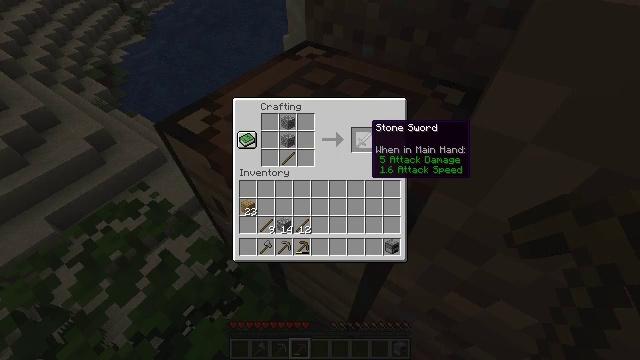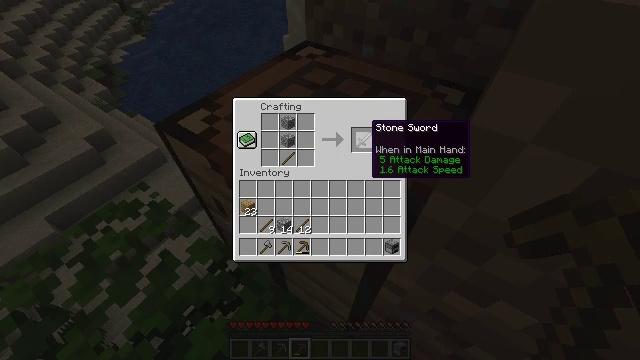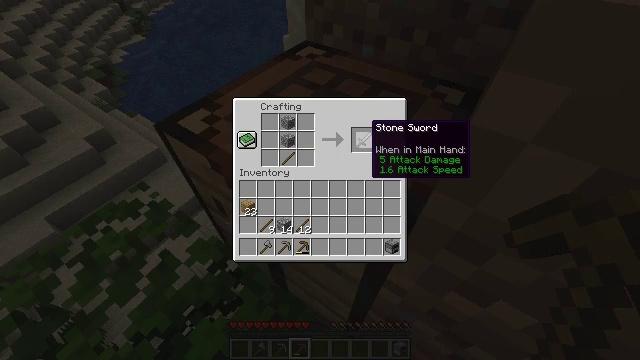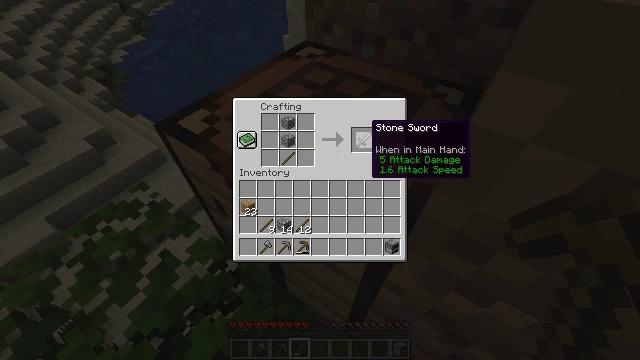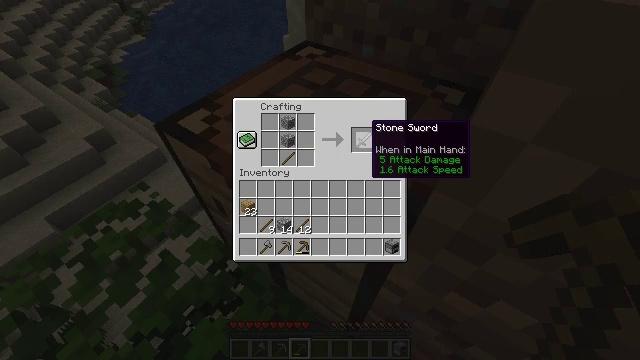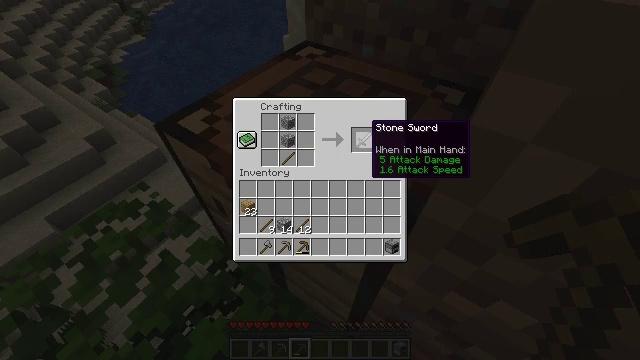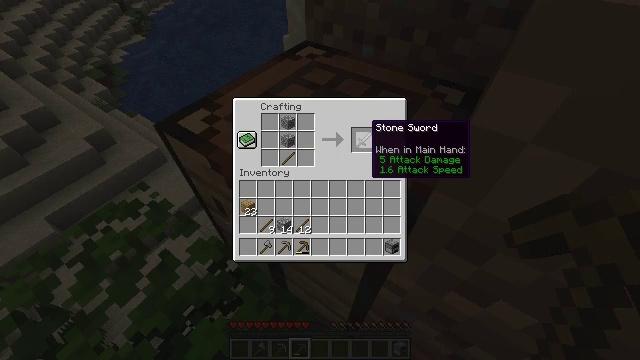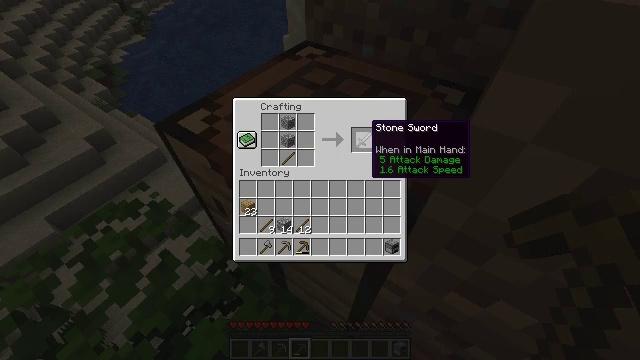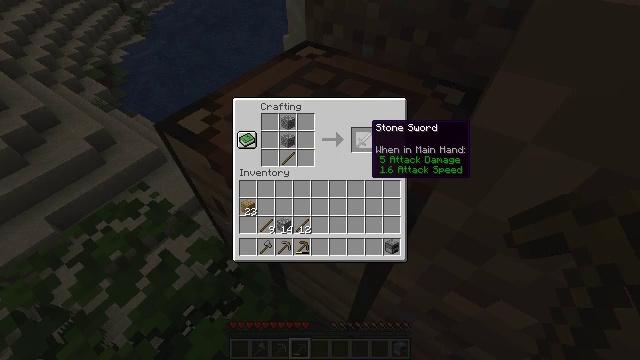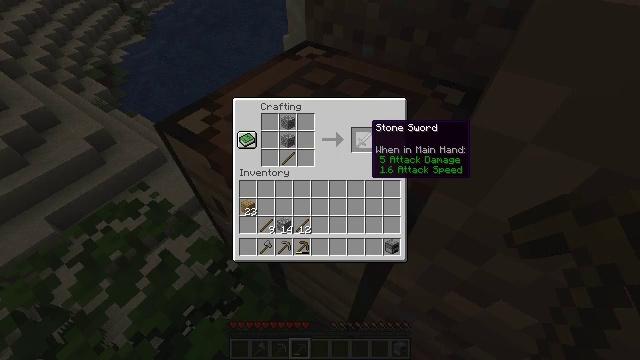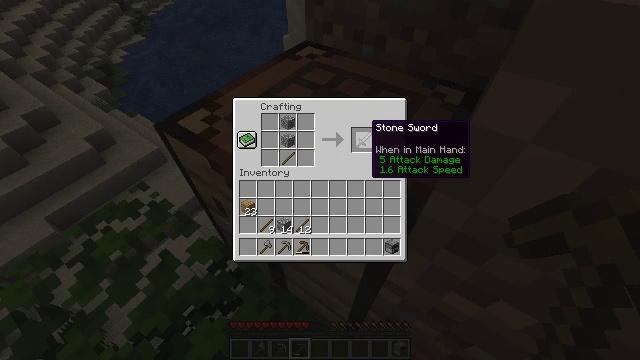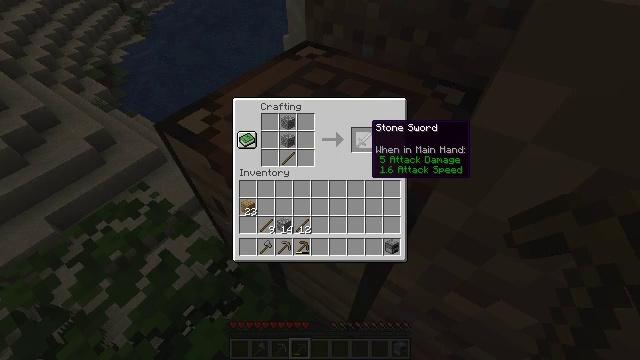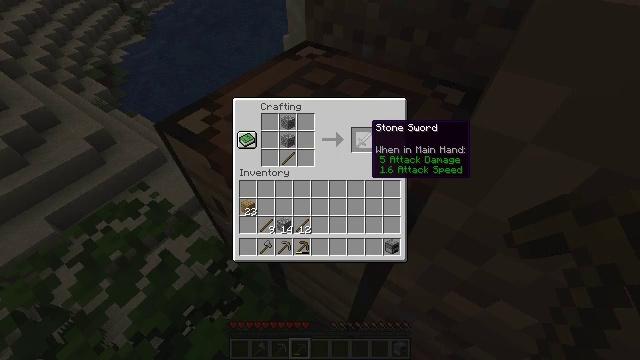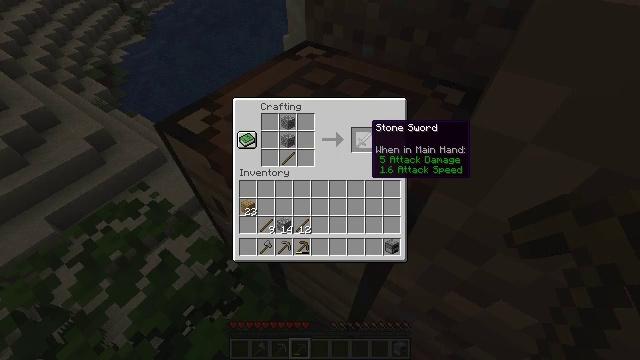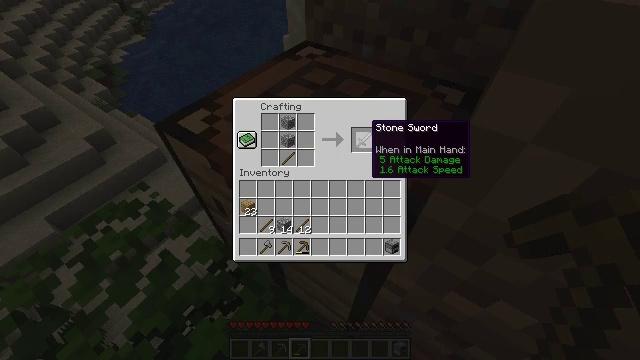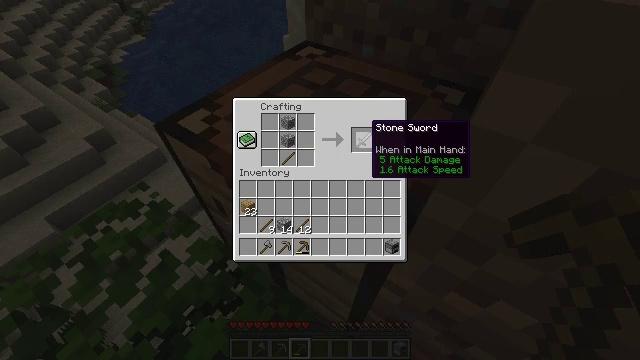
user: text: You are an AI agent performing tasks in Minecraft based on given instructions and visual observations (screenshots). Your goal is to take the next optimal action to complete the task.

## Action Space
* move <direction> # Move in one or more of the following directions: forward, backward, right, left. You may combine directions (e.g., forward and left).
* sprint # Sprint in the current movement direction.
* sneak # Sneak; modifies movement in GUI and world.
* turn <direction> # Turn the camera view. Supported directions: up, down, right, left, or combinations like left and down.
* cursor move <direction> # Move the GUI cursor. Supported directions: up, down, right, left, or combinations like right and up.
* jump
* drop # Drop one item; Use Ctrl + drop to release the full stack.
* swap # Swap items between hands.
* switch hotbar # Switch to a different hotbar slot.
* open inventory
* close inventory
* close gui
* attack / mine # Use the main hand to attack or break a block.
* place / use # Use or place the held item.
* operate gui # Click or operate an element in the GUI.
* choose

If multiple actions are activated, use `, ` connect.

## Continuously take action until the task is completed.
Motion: motion action
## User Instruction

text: Craft a stone sword with cobblestones and a stick.
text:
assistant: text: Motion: no_op
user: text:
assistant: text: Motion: no_op
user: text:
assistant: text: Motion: no_op
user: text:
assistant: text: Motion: no_op
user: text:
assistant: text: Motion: no_op
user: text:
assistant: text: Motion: no_op
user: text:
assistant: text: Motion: no_op
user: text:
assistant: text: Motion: no_op
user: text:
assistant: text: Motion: no_op
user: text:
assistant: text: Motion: no_op
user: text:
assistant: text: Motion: no_op
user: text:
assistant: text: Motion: no_op
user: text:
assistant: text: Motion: no_op
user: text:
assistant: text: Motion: no_op
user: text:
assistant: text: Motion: no_op
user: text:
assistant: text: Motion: no_op
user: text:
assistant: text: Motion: no_op
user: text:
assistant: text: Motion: no_op
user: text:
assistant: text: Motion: no_op
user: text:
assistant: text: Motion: no_op
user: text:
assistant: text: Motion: no_op
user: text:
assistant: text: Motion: no_op
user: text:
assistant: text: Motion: no_op
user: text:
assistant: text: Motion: no_op
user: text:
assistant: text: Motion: no_op
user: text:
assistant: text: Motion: no_op
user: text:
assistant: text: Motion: no_op
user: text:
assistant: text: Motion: no_op
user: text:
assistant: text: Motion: no_op
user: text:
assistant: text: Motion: operate gui